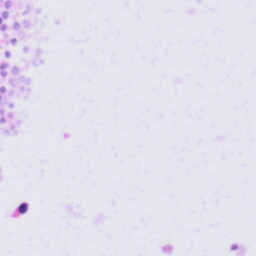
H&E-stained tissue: Tonsil